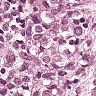
Metastatic tissue present: yes